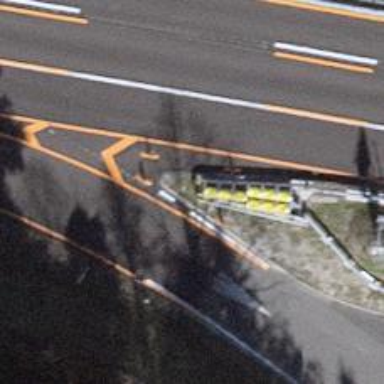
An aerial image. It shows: Guard rail as barrier.